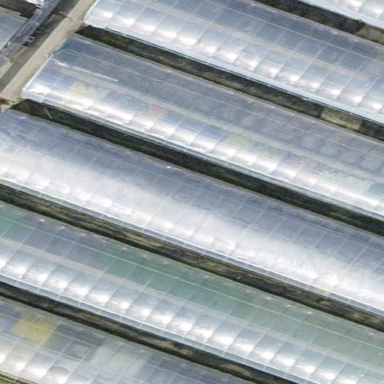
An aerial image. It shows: Greenhouse.